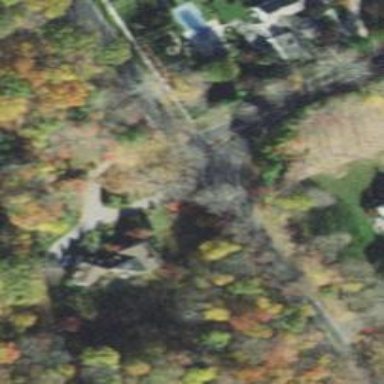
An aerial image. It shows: Road with stop sign.